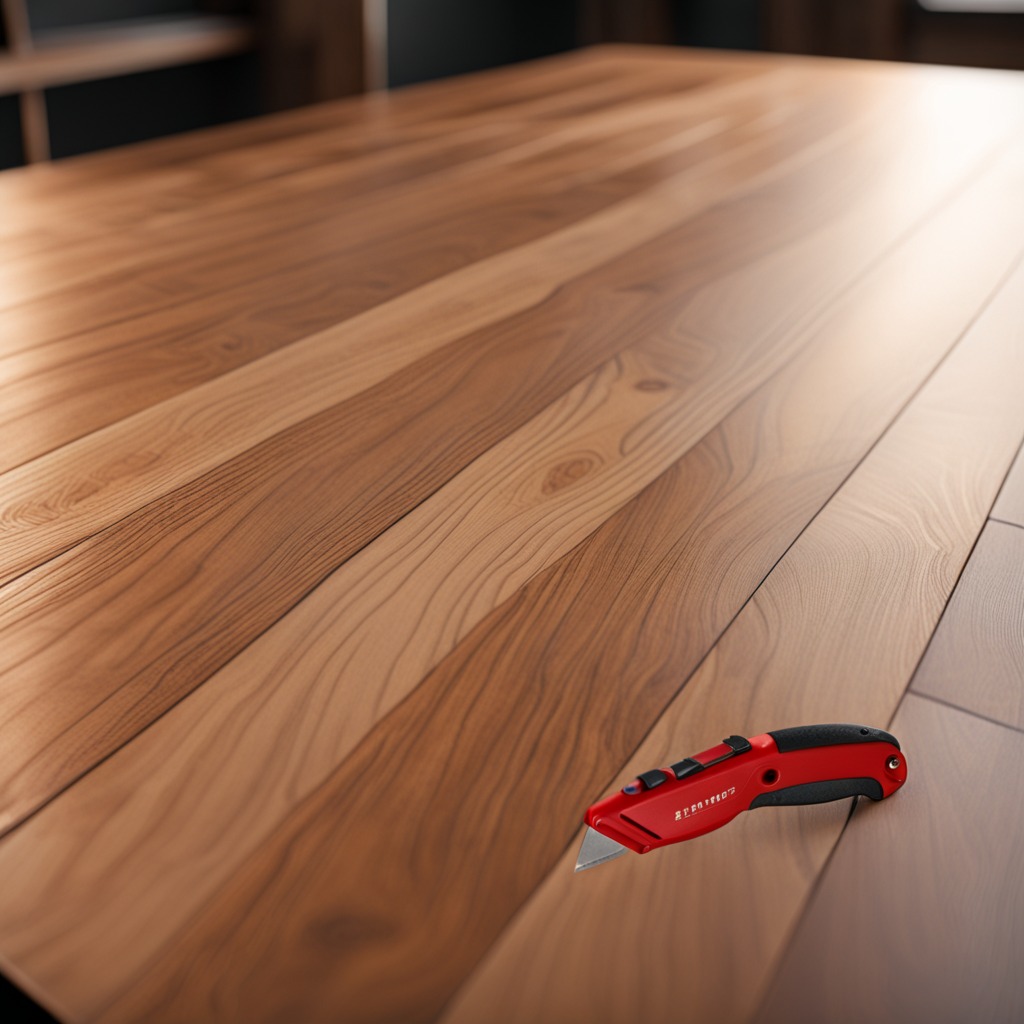
A utility knife is lying on the wooden table in a carpentry studio.